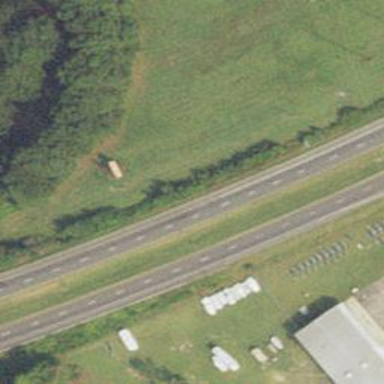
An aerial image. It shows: Expressway with asphalt surface classified as trunk highway.